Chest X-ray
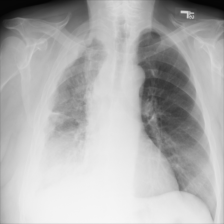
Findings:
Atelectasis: negative
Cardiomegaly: negative
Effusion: negative
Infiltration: negative
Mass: negative
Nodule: negative
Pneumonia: negative
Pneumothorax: negative
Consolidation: negative
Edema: negative
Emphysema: negative
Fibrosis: negative
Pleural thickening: negative
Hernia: negative